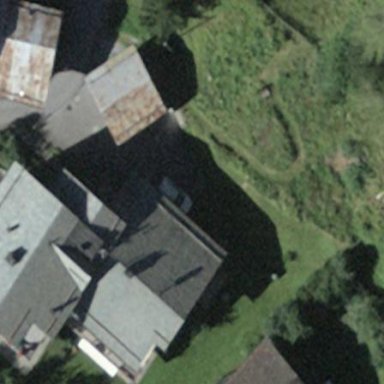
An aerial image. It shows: Building with tiled roof.